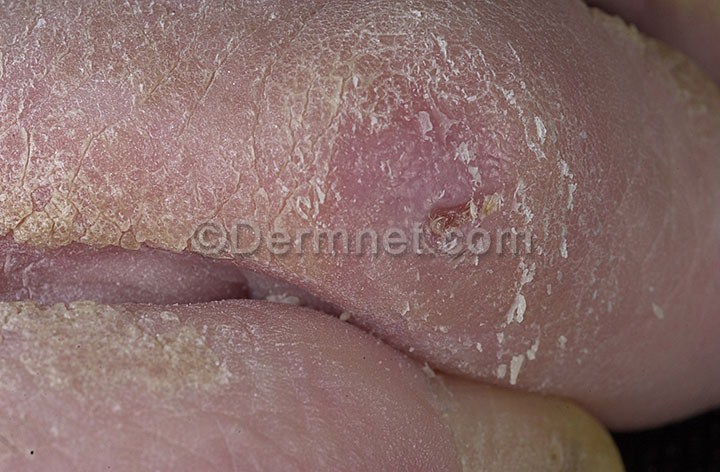
Disease: Warts Molluscum and other Viral Infections